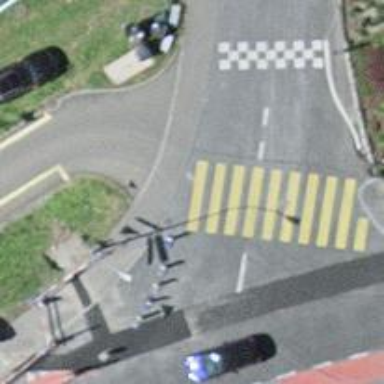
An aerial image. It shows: Pedestrian crossing with zebra markings on footway.